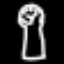
Label: clock